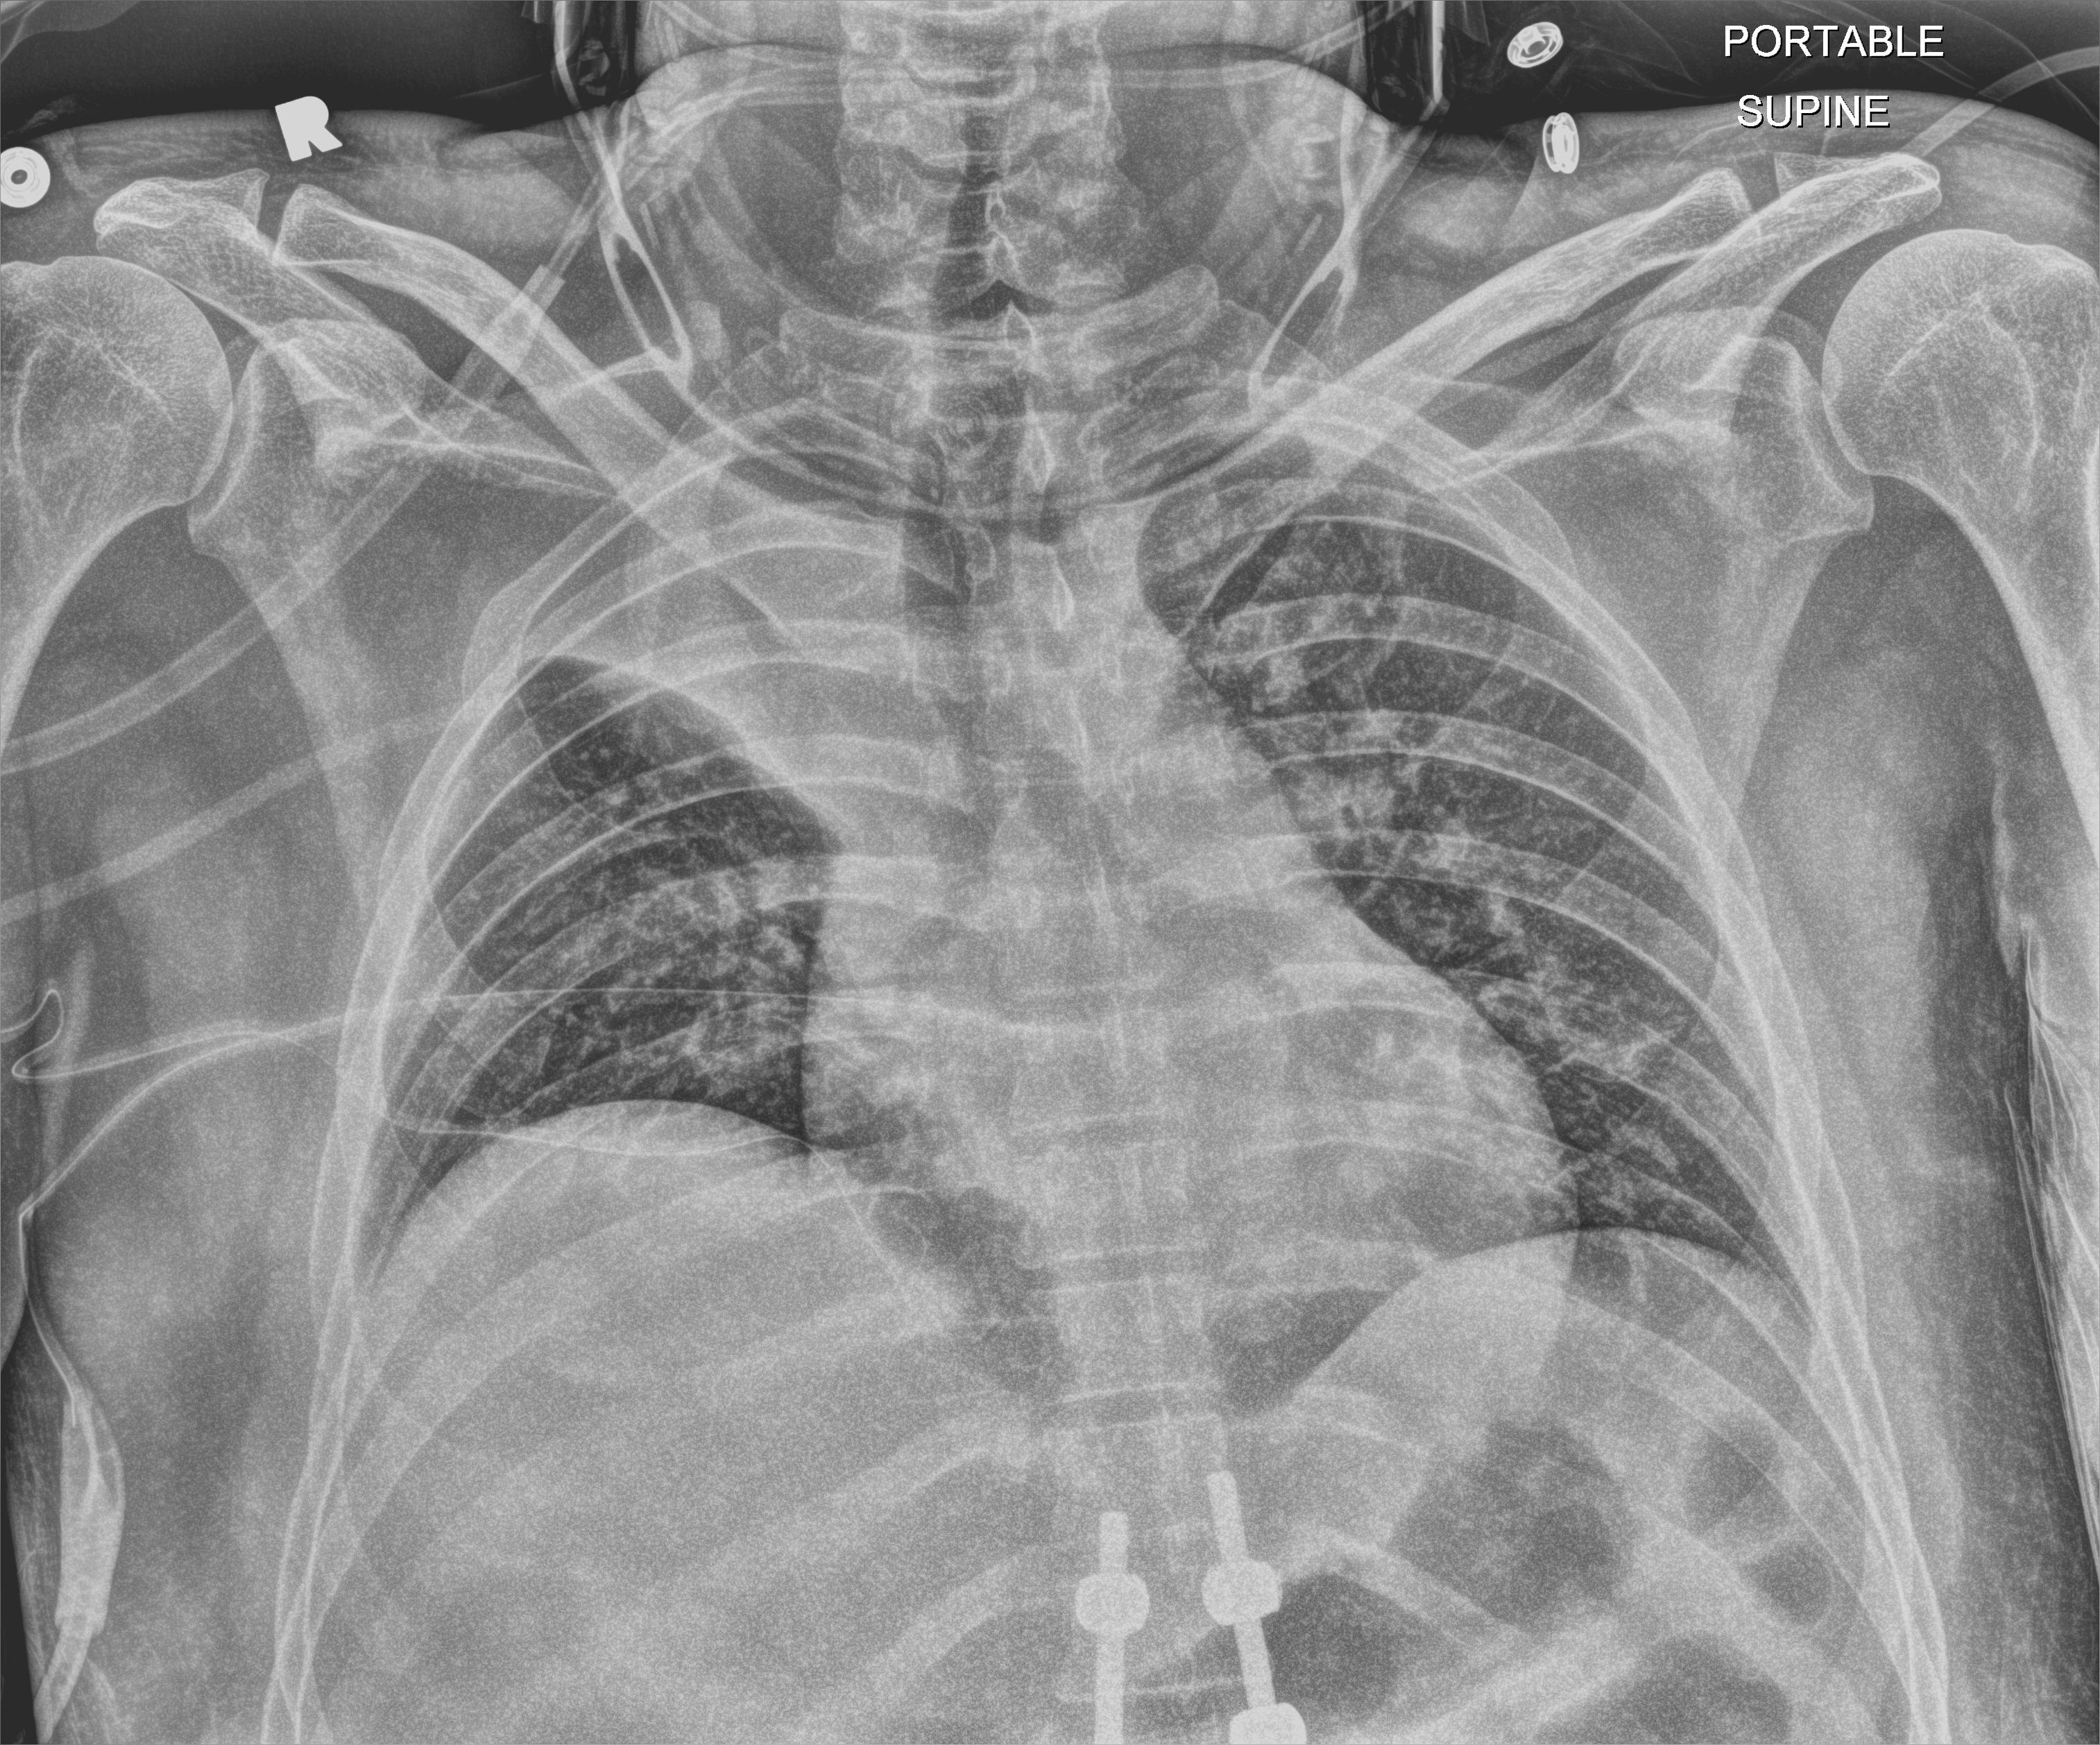
View: AP
Implant manufacturer: orthofix firebird